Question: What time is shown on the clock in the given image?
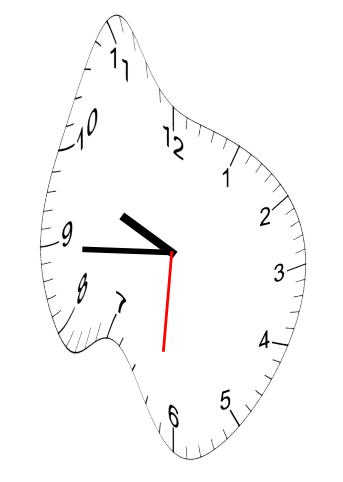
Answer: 09:44:31